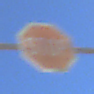
Verkehrszeichen: Stop
Umgebung: Outdoor, RoadRail
Tageszeit: MorningAfternoon
Wetter: Clear
Licht: Natural
Jahreszeit: NotSpecified
Kontrast: HighContrast